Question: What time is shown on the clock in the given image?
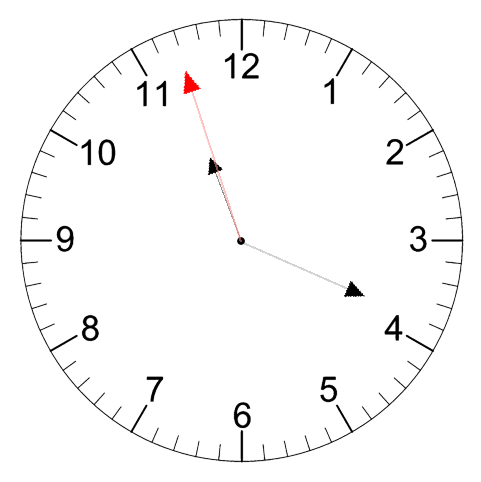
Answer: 11:18:57